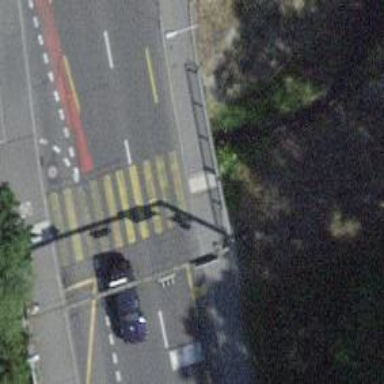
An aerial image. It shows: Sidewalk bridge over footway.